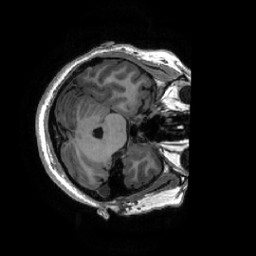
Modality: T1w
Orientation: axial
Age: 30
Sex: female
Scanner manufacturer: ge
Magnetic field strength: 3 T
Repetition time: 0.0073 s
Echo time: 0.003 s